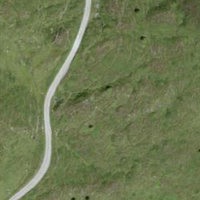
EUNIS habitat code: 31
Species observed at this site:
Geum montanum